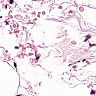
Metastatic tissue present: no